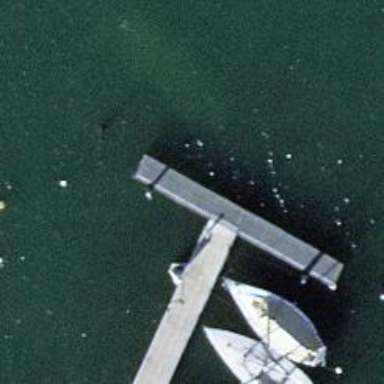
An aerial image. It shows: Man-made pier.